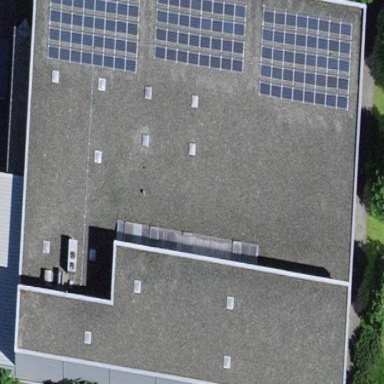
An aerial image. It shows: Commercial building with flat roof.